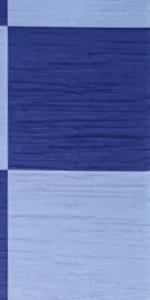
Label: Empty